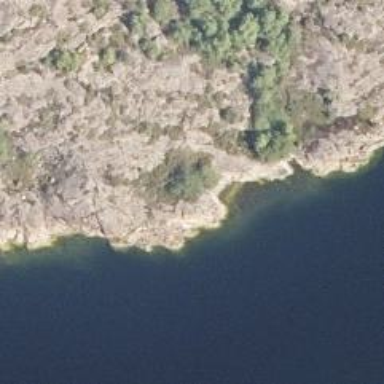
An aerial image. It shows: Natural cliff.